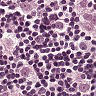
Metastatic tissue present: yes